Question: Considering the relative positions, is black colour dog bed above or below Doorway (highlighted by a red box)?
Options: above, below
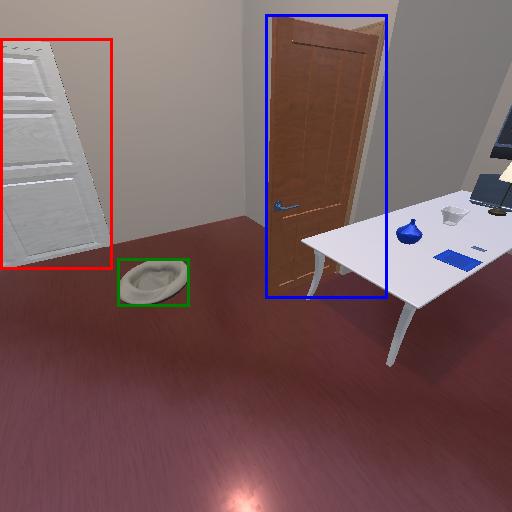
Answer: above